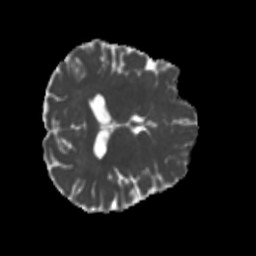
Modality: MD
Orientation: axial
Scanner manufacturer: siemens
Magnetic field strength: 3 T
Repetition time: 4 s
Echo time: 0.0594 s